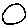
Label: circle